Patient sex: F
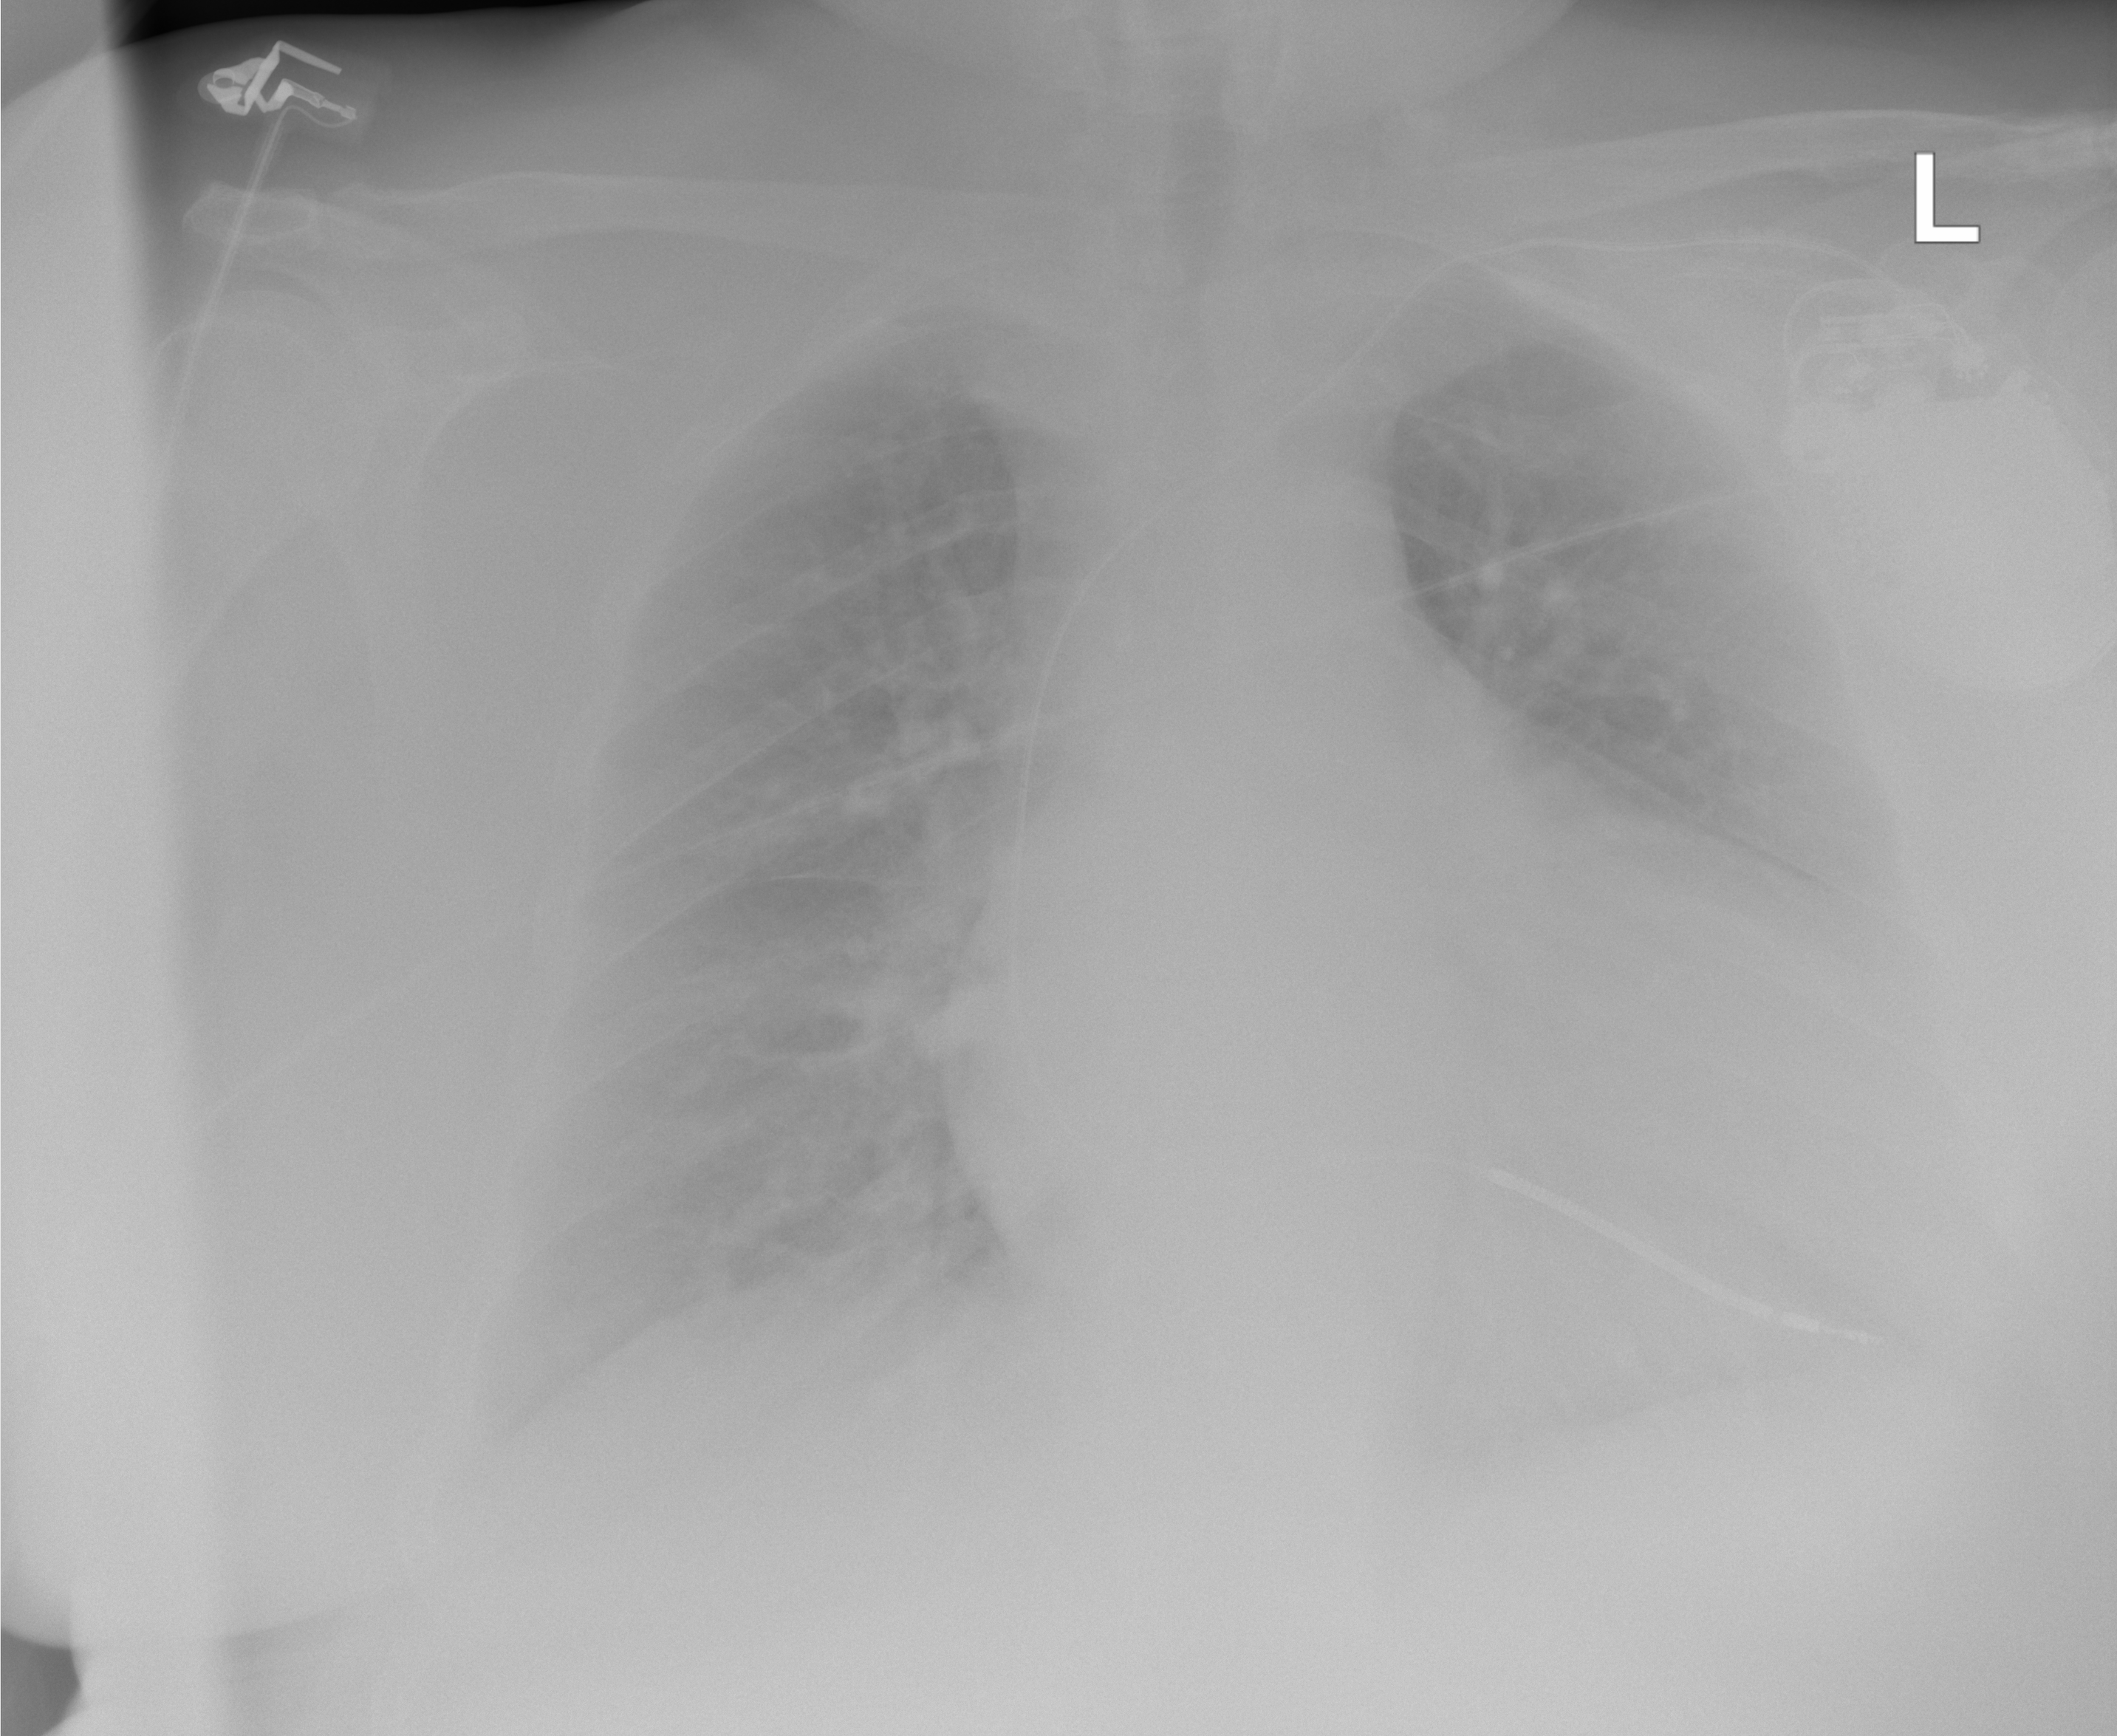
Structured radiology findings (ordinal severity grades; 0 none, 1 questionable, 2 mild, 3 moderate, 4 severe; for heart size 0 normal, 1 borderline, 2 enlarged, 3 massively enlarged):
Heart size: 2
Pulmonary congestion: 1
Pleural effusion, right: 0
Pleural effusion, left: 0
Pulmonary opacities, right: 0
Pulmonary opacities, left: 0
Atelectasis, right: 0
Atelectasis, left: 0